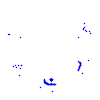
Particle: proton